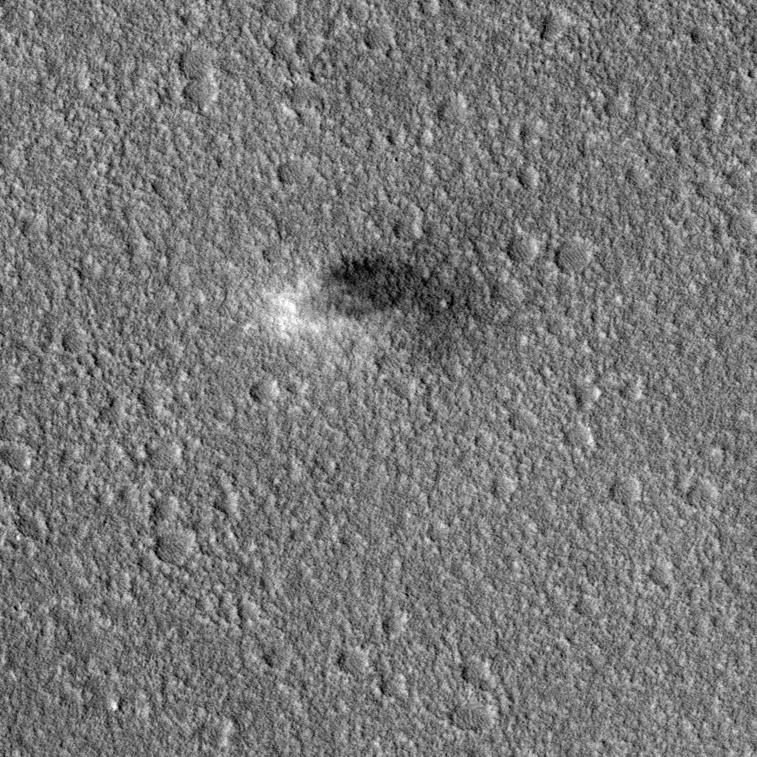
Label: dustdevil